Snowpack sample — Snodgrass Mountain, Crested Butte, Colorado (2/4/25, 12:06 PM MST)
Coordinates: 38.923, -106.968
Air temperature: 35 °F
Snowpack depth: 80 cm
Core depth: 80 cm
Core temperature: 32 °F
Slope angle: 14°, slope face: 78°
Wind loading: low
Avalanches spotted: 0
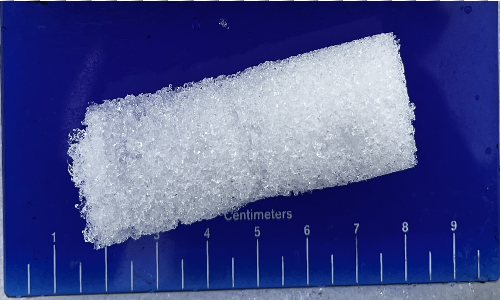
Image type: core
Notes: No avalanches nearby, unusually warm weather for the last month reported by residents, Collected 25 yards from treeline